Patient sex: M
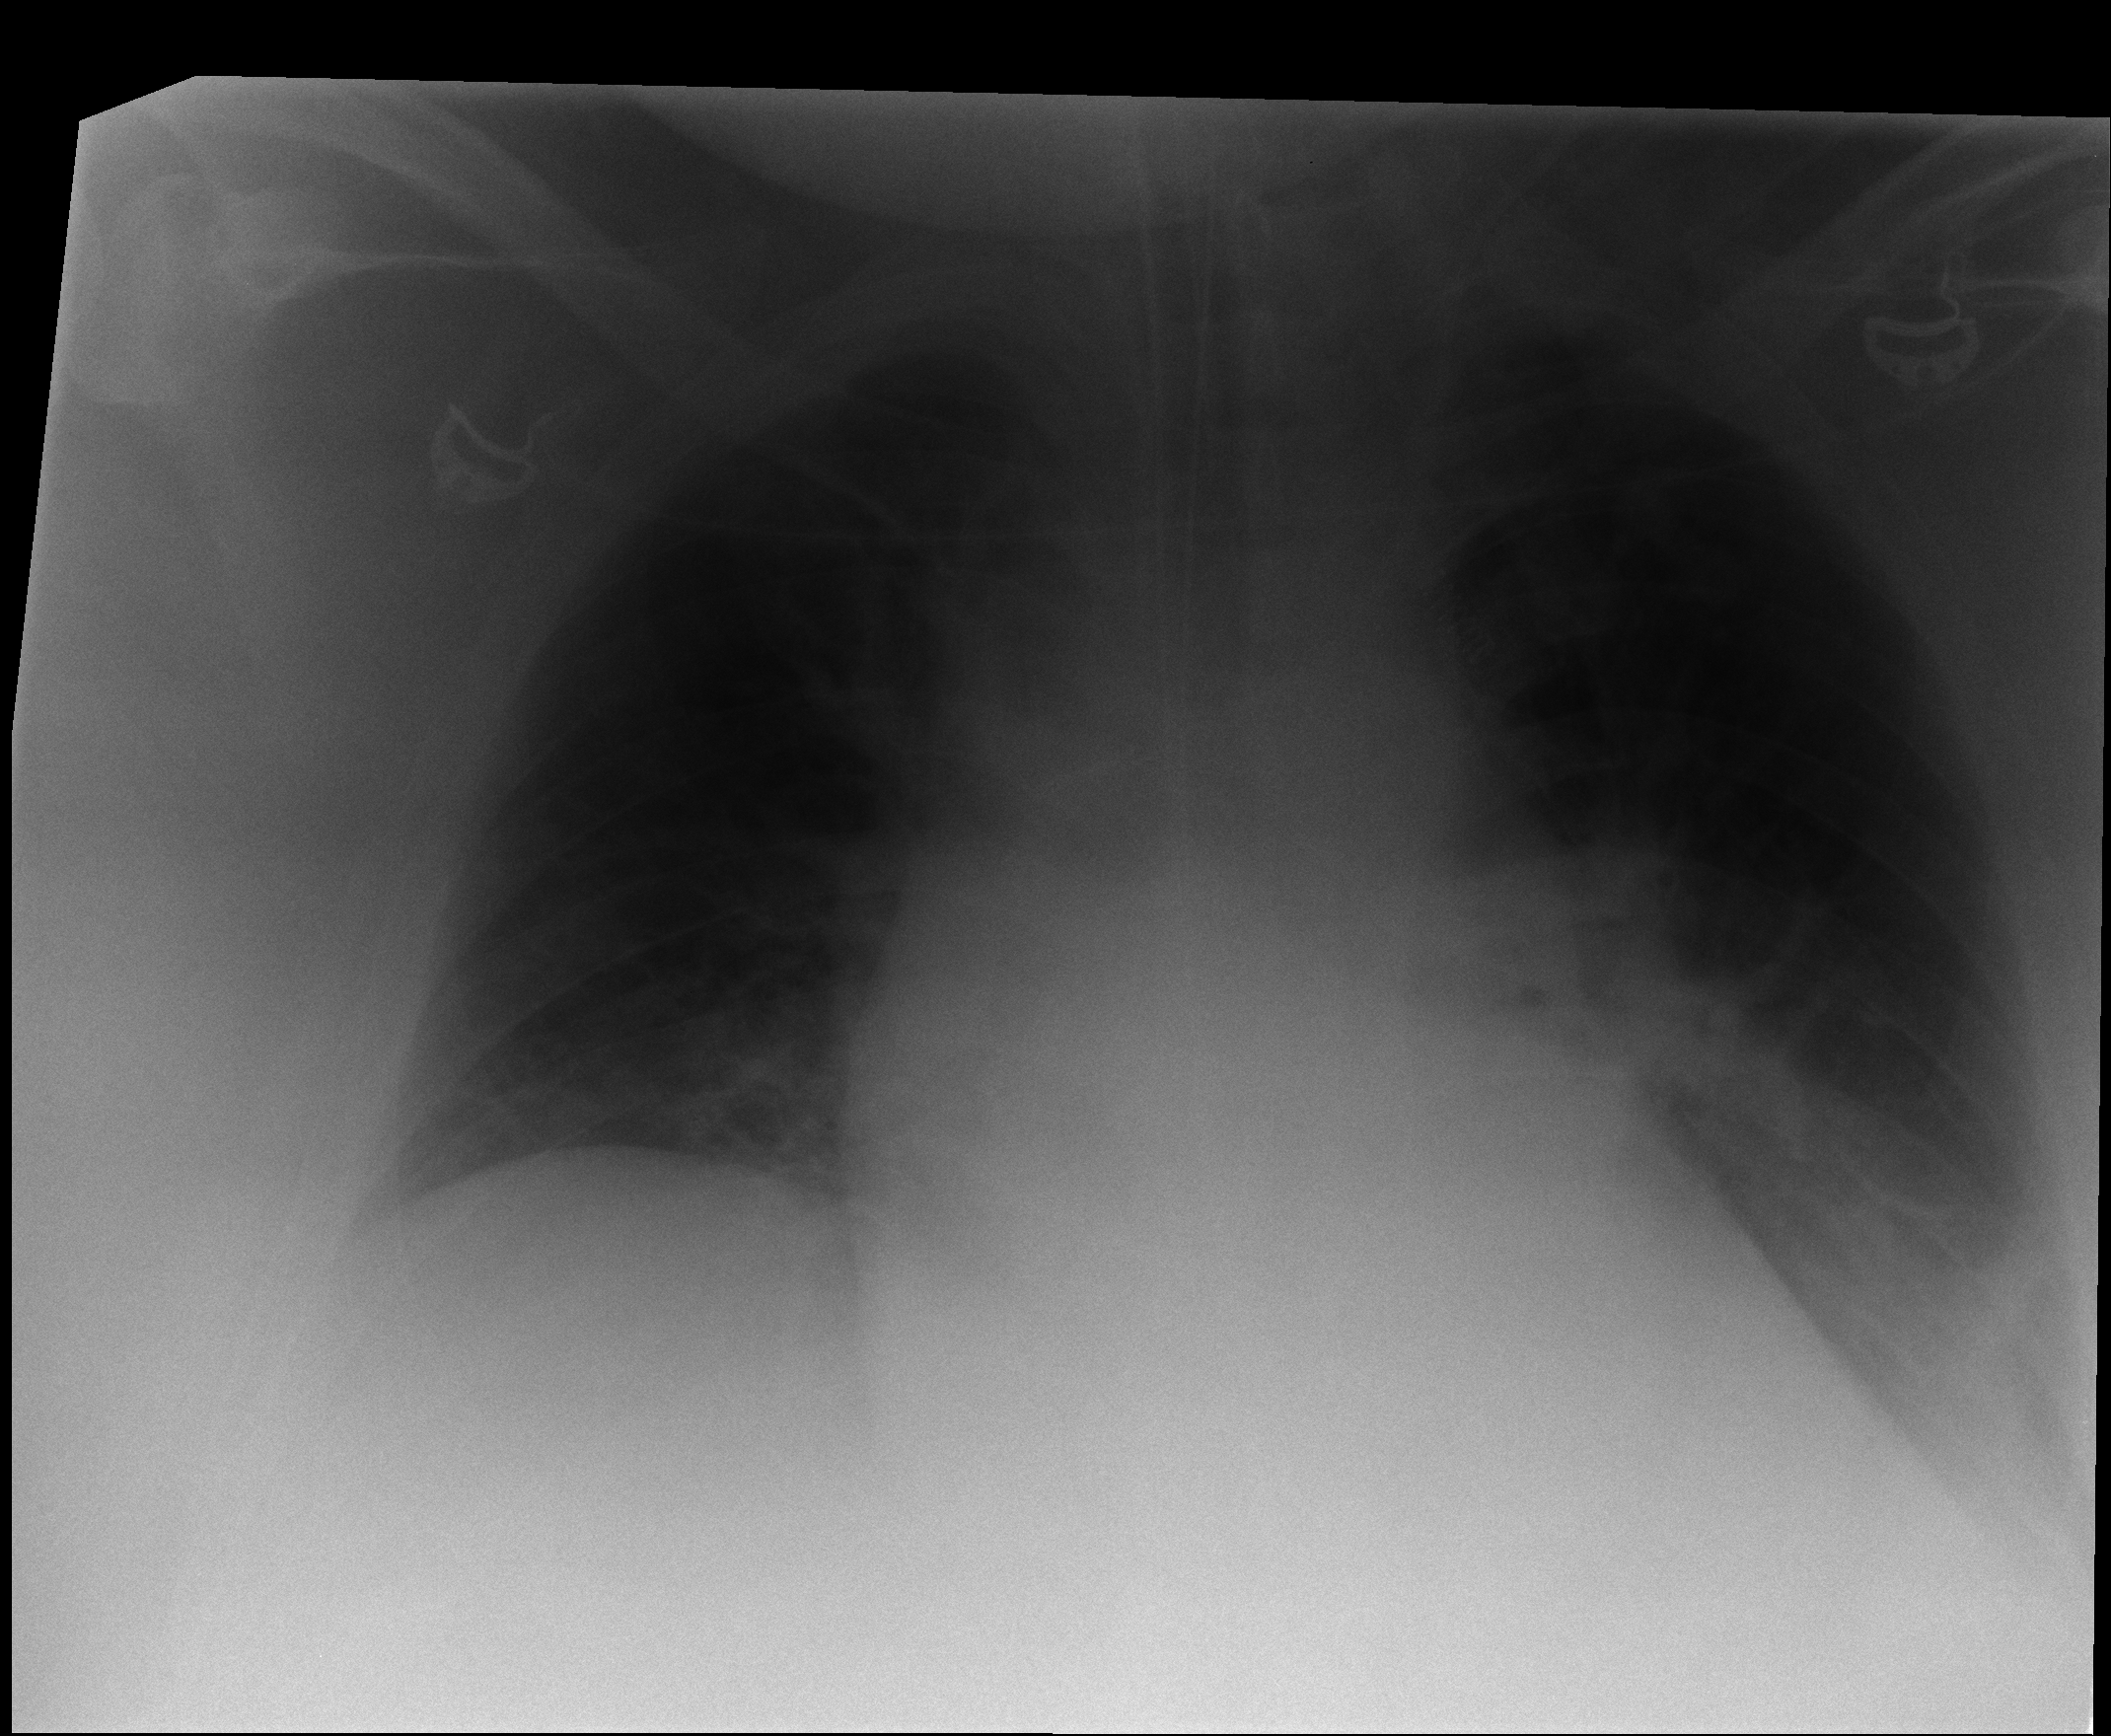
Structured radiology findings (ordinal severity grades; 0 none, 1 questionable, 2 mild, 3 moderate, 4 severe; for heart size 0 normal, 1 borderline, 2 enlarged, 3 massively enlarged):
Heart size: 2
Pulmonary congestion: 0
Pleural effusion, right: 0
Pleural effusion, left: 2
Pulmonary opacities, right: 0
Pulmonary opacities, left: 0
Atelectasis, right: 0
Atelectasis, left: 2